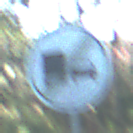
Verkehrszeichen: EndeUeberholverbotKraftfahrzeuge
Umgebung: Outdoor, Nature
Tageszeit: MorningAfternoon
Wetter: Clear
Licht: Natural
Jahreszeit: NotSpecified
Kontrast: LowContrast